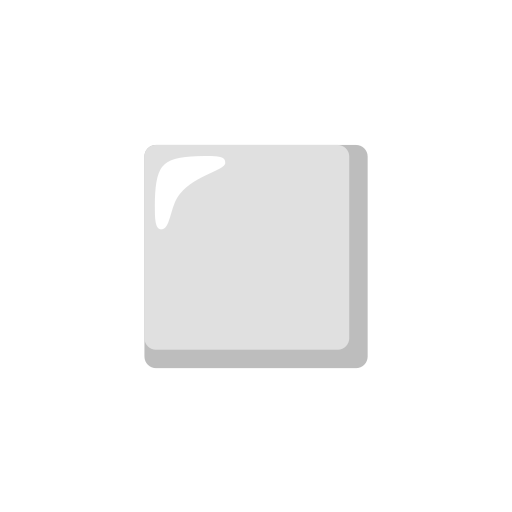
Emoji: ◽